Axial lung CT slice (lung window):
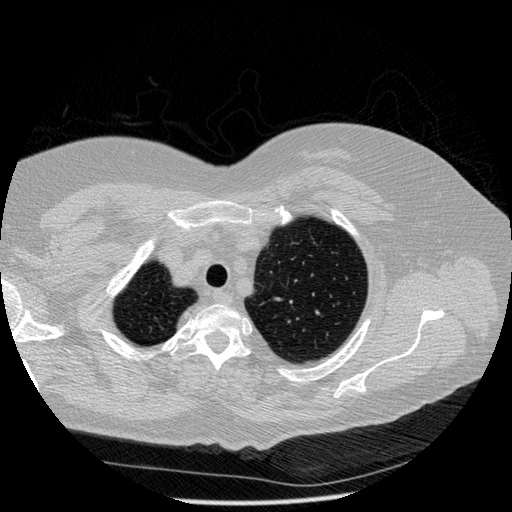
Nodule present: no